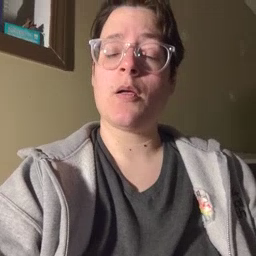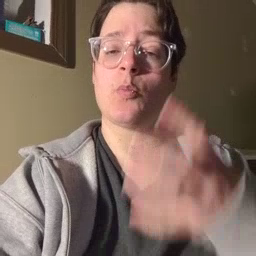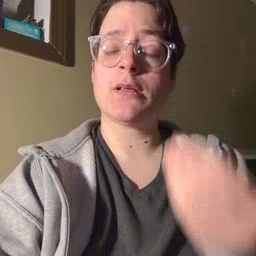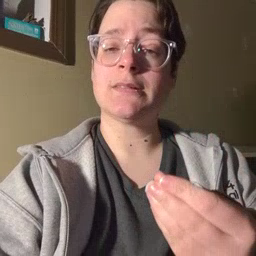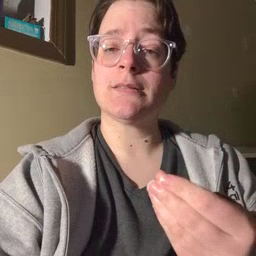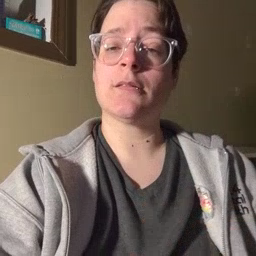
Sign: wet